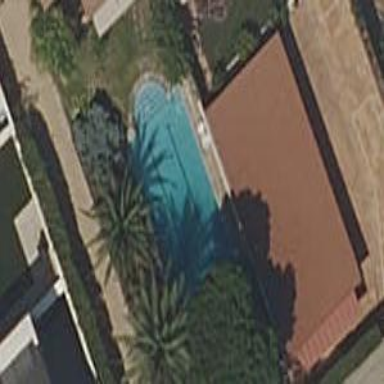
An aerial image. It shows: Swimming pool located in leisure land.